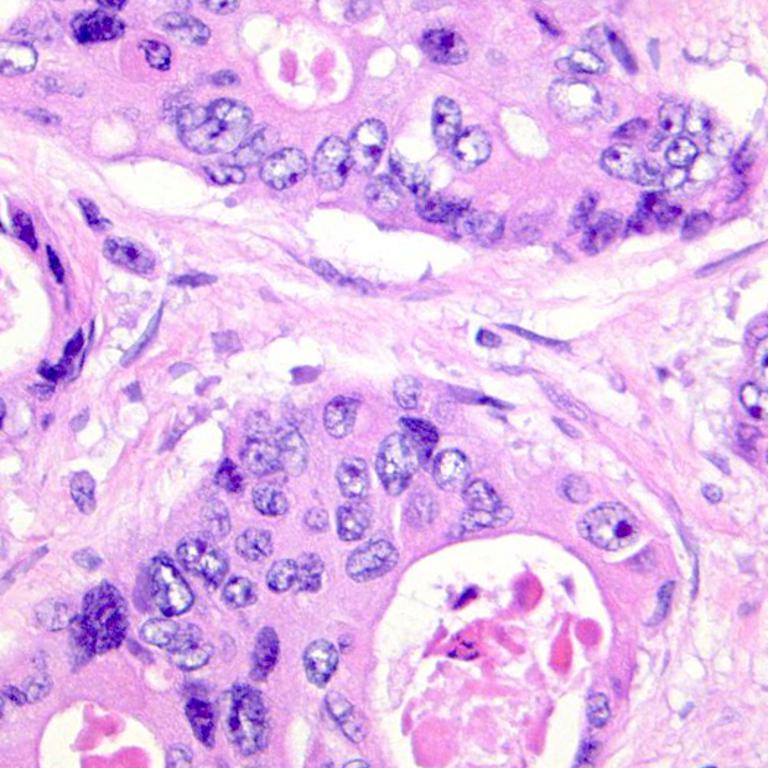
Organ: colon
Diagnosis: adenocarcinomas